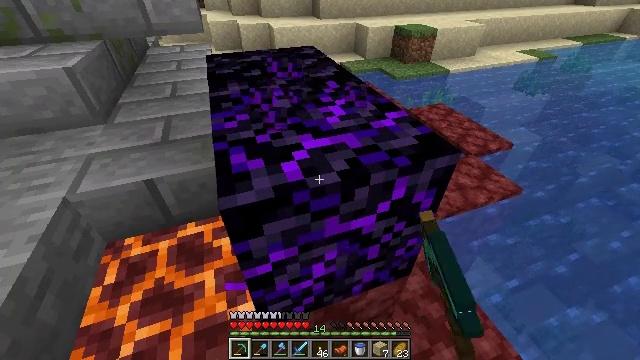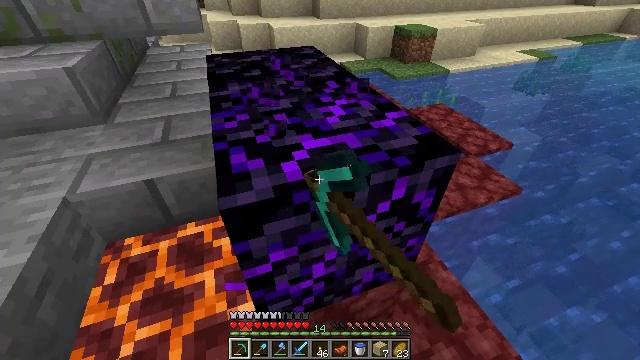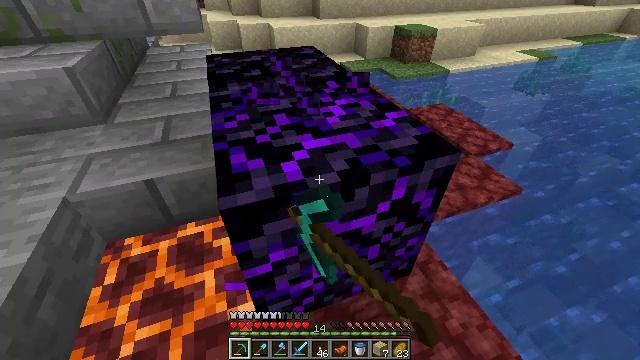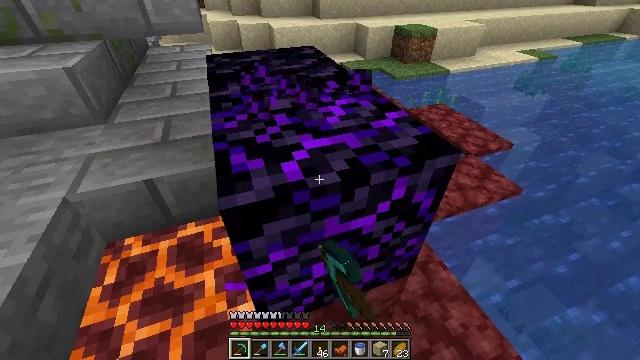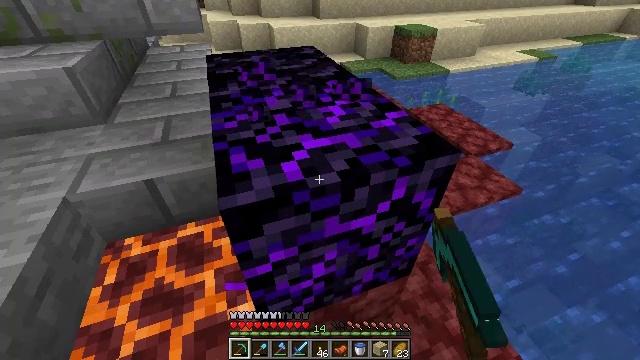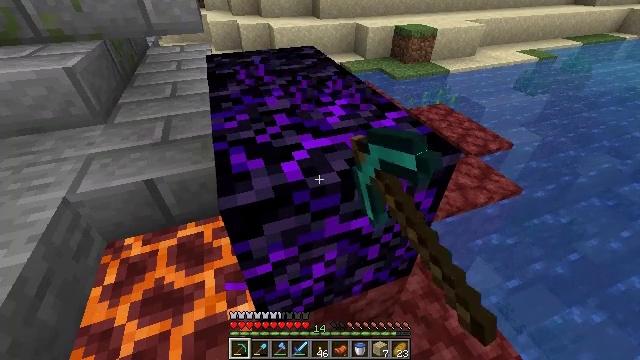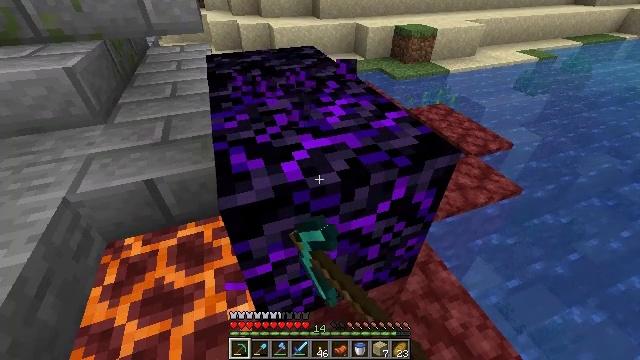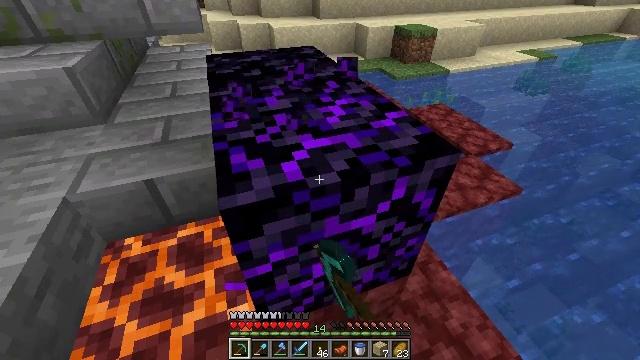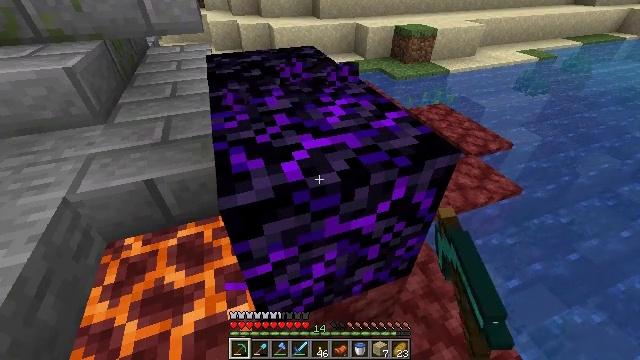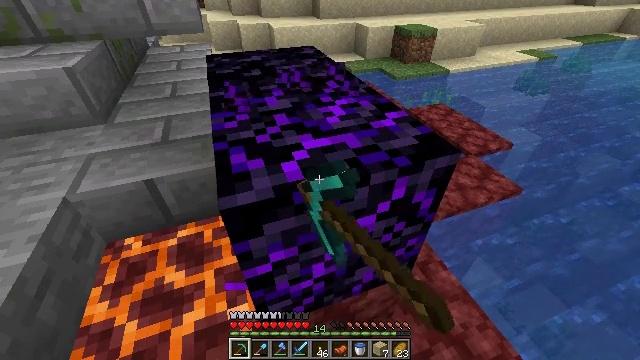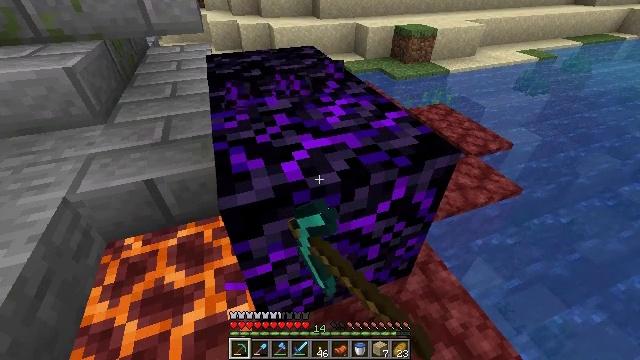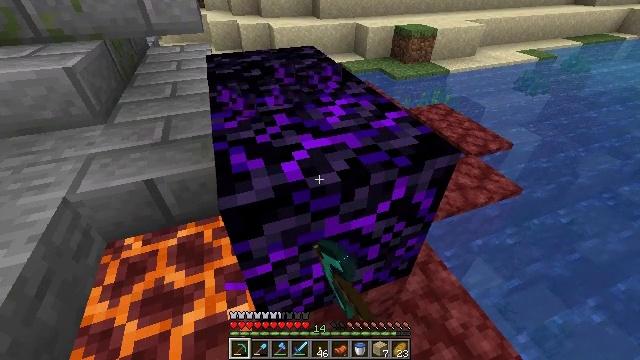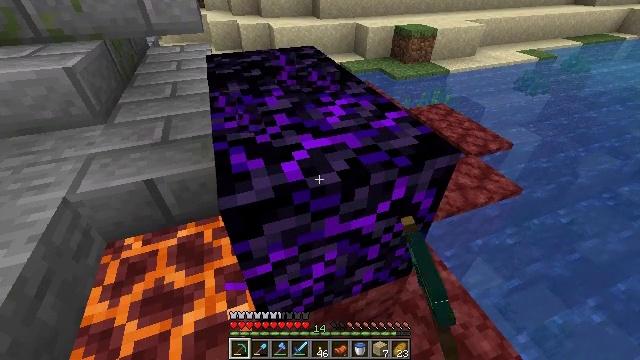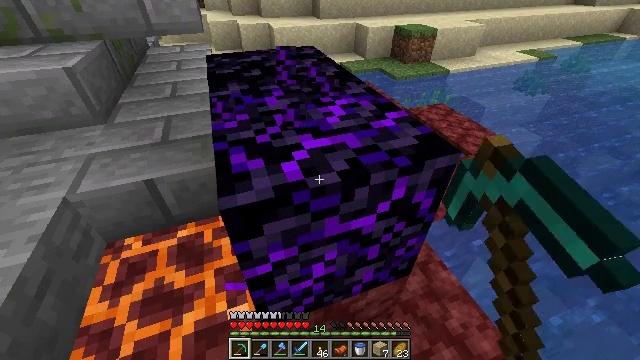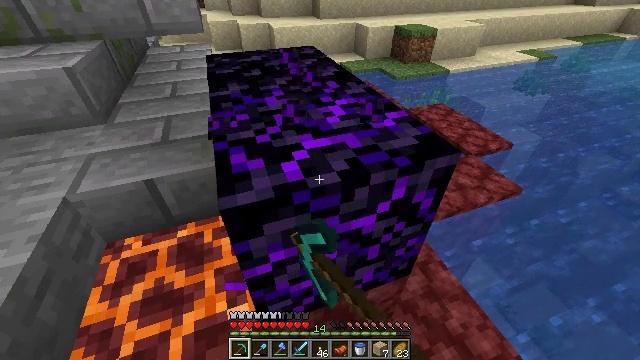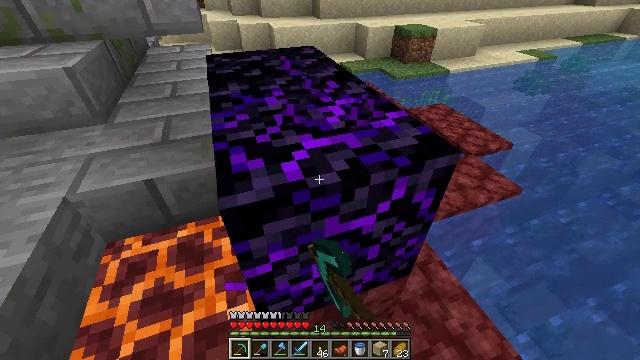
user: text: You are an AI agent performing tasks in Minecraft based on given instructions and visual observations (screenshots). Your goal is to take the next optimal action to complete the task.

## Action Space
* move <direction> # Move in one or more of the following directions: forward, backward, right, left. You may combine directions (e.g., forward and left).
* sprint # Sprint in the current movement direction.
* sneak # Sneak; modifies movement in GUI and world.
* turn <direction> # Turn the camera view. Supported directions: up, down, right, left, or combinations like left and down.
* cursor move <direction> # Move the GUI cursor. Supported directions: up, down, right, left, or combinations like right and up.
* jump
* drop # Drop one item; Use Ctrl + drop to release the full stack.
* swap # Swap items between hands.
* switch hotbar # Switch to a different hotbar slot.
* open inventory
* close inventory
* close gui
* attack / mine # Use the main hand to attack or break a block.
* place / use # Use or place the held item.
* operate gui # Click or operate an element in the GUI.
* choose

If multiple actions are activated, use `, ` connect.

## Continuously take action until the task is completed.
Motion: motion action
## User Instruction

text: Collect the crying obsidian underground.
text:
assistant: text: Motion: attack / mine
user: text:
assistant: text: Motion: attack / mine
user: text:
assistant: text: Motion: attack / mine
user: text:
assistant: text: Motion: attack / mine
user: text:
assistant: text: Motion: attack / mine
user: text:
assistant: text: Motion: attack / mine
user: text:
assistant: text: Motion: attack / mine
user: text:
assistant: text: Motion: attack / mine
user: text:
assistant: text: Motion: attack / mine
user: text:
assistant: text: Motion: attack / mine
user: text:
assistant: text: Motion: attack / mine
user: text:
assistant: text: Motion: attack / mine
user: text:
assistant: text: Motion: attack / mine
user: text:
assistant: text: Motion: attack / mine
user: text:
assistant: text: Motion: attack / mine
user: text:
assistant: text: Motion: attack / mine
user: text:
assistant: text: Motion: attack / mine
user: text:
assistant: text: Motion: attack / mine
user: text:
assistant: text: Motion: attack / mine
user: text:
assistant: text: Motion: attack / mine
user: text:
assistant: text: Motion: attack / mine
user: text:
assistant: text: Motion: attack / mine
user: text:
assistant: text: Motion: attack / mine
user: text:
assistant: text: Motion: attack / mine
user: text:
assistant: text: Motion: attack / mine
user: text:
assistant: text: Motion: attack / mine
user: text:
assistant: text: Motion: attack / mine
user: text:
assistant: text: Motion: attack / mine
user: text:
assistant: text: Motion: attack / mine
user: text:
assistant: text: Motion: attack / mine